Question: I am using Azure Mobile Service Offline with Windows Phone 8.1 (XAML).
When I am using app with debug mode it is working fine.
But, If i create package with Release mode. It Throw an error.
and that is [MissingManifestResource_NoPRIresources]

Currently I am using Following references in my Project
'''
<ItemGroup>
<Reference Include="GalaSoft.MvvmLight">
<HintPath>..\packages\MvvmLightLibs.5.0.2.0\lib\wpa81\GalaSoft.MvvmLight.dll</HintPath>
<Private>True</Private>
</Reference>
<Reference Include="GalaSoft.MvvmLight.Extras">
<HintPath>..\packages\MvvmLightLibs.5.0.2.0\lib\wpa81\GalaSoft.MvvmLight.Extras.dll</HintPath>
<Private>True</Private>
</Reference>
<Reference Include="GalaSoft.MvvmLight.Platform">
<HintPath>..\packages\MvvmLightLibs.5.0.2.0\lib\wpa81\GalaSoft.MvvmLight.Platform.dll</HintPath>
<Private>True</Private>
</Reference>
<Reference Include="Microsoft.Practices.ServiceLocation">
<HintPath>..\packages\CommonServiceLocator.1.3\lib\portable-net4+sl5+netcore45+wpa81+wp8\Microsoft.Practices.ServiceLocation.dll</HintPath>
<Private>True</Private>
</Reference>
<Reference Include="Microsoft.WindowsAzure.Mobile">
<HintPath>..\packages\WindowsAzure.MobileServices.1.3.0\lib\wpa81\Microsoft.WindowsAzure.Mobile.dll</HintPath>
<Private>True</Private>
</Reference>
<Reference Include="Microsoft.WindowsAzure.Mobile.Ext">
<HintPath>..\packages\WindowsAzure.MobileServices.1.3.0\lib\wpa81\Microsoft.WindowsAzure.Mobile.Ext.dll</HintPath>
<Private>True</Private>
</Reference>
<Reference Include="Microsoft.WindowsAzure.Mobile.SQLiteStore">
<HintPath>..\packages\WindowsAzure.MobileServices.SQLiteStore.1.0.0\lib\portable-win+net45+wp8+wpa81+monotouch+monoandroid\Microsoft.WindowsAzure.Mobile.SQLiteStore.dll</HintPath>
<Private>True</Private>
</Reference>
<Reference Include="Newtonsoft.Json">
<HintPath>..\packages\Newtonsoft.Json.6.0.4\lib\portable-net45+wp80+win8+wpa81\Newtonsoft.Json.dll</HintPath>
</Reference>
<Reference Include="SQLitePCL">
<HintPath>..\packages\SQLitePCL.3.8.5.1\lib\wpa81\SQLitePCL.dll</HintPath>
</Reference>
<Reference Include="System.Net.Http.Extensions">
<HintPath>..\packages\Microsoft.Net.Http.2.2.28\lib\wpa81\System.Net.Http.Extensions.dll</HintPath>
</Reference>
<Reference Include="System.Net.Http.Primitives">
<HintPath>..\packages\Microsoft.Net.Http.2.2.28\lib\wpa81\System.Net.Http.Primitives.dll</HintPath>
</Reference>
<Reference Include="WinRTXamlToolkit">
<HintPath>..\packages\WinRTXamlToolkit.WindowsPhone.1.7.9.0\lib\wpa\WinRTXamlToolkit.dll</HintPath>
</Reference>
'''
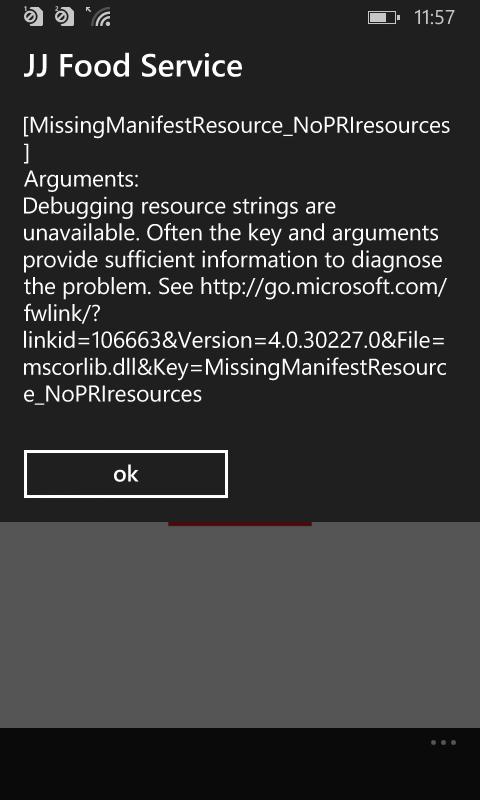
Answer: It got resolved when we update to
Azure Mobile Services Managed SDK: Version 1.3.2
Thanks <URL>